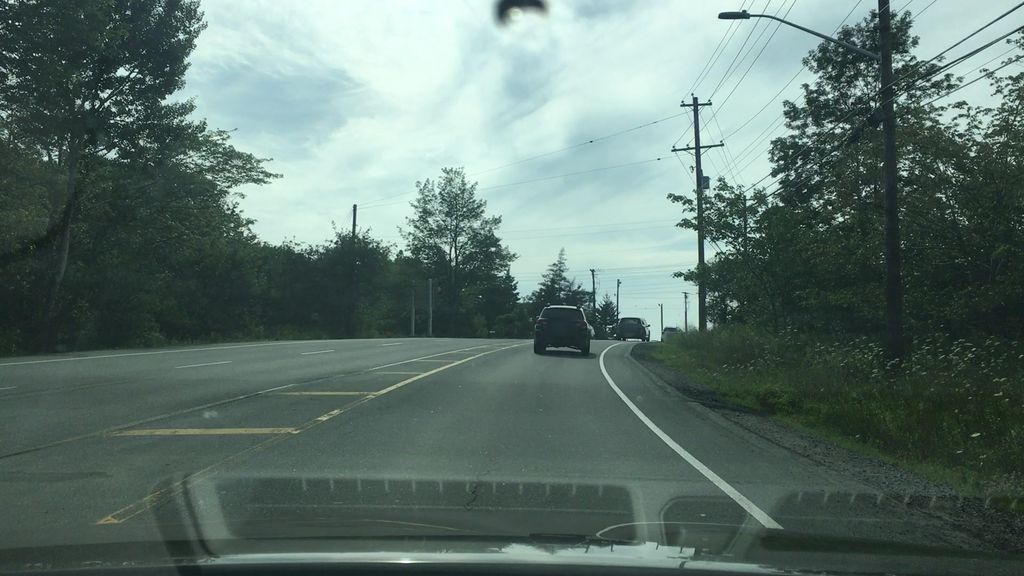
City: halifax